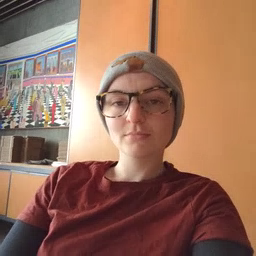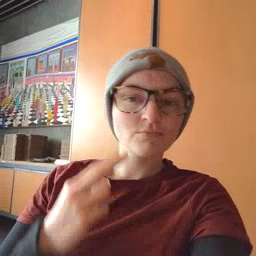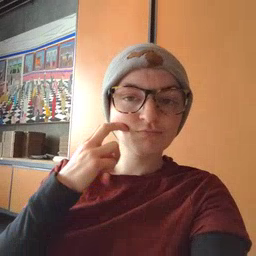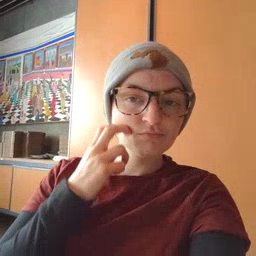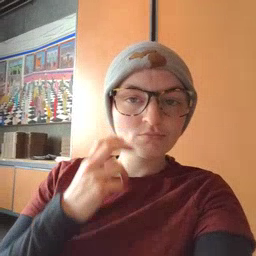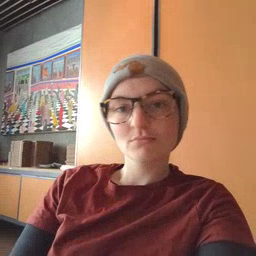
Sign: gum